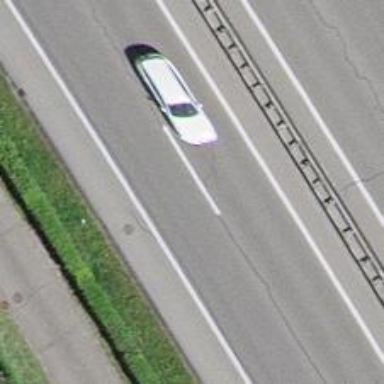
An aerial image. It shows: Asphalt motorway.